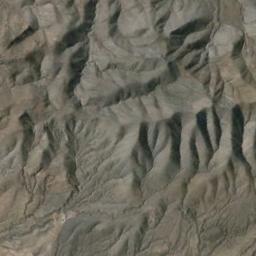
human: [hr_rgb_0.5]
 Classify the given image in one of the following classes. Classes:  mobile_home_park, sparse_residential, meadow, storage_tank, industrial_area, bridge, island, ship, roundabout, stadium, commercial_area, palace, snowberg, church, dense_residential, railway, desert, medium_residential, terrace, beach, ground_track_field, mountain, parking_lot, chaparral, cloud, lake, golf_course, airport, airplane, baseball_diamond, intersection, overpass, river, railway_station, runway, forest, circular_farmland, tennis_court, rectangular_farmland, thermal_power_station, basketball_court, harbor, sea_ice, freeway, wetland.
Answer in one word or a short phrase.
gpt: mountain